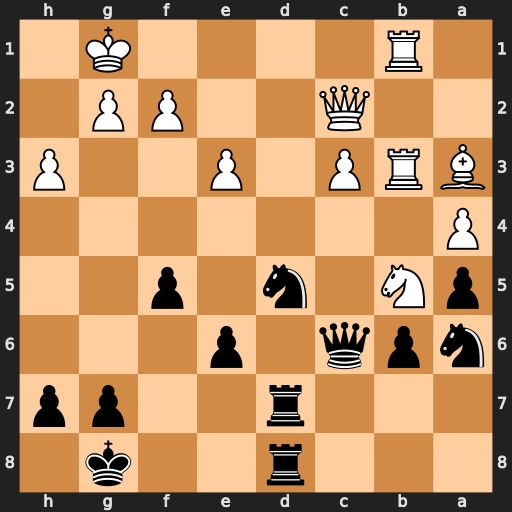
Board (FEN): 3r2k1/3r2pp/npq1p3/pN1n1p2/P7/BRP1P2P/2Q2PP1/1R4K1
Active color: b
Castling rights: -
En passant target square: -
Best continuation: Nxe3 fxe3 Rd2